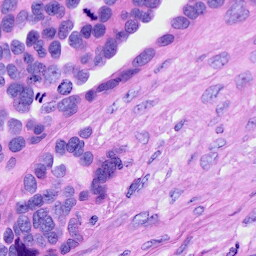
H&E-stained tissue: Ovarian